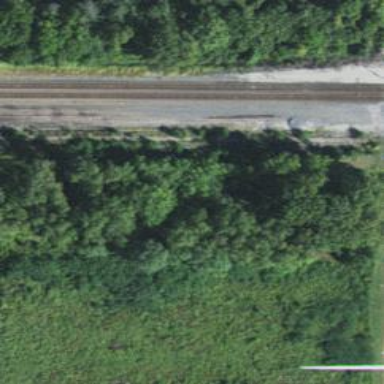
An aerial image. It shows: Disused railway yard.